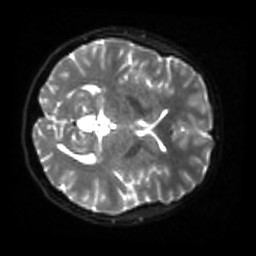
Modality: sbref
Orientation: axial
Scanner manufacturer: siemens
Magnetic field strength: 3 T
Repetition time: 4 s
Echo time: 0.0594 s